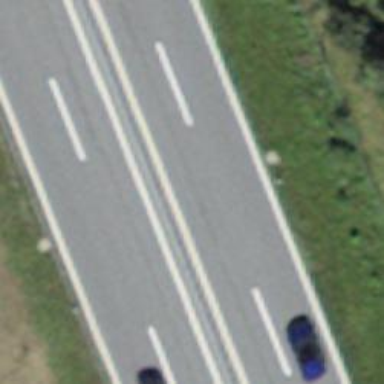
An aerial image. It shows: Asphalt motorway categorized as trunk road.